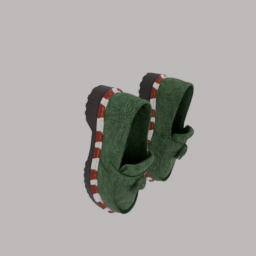
Label: people